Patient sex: M
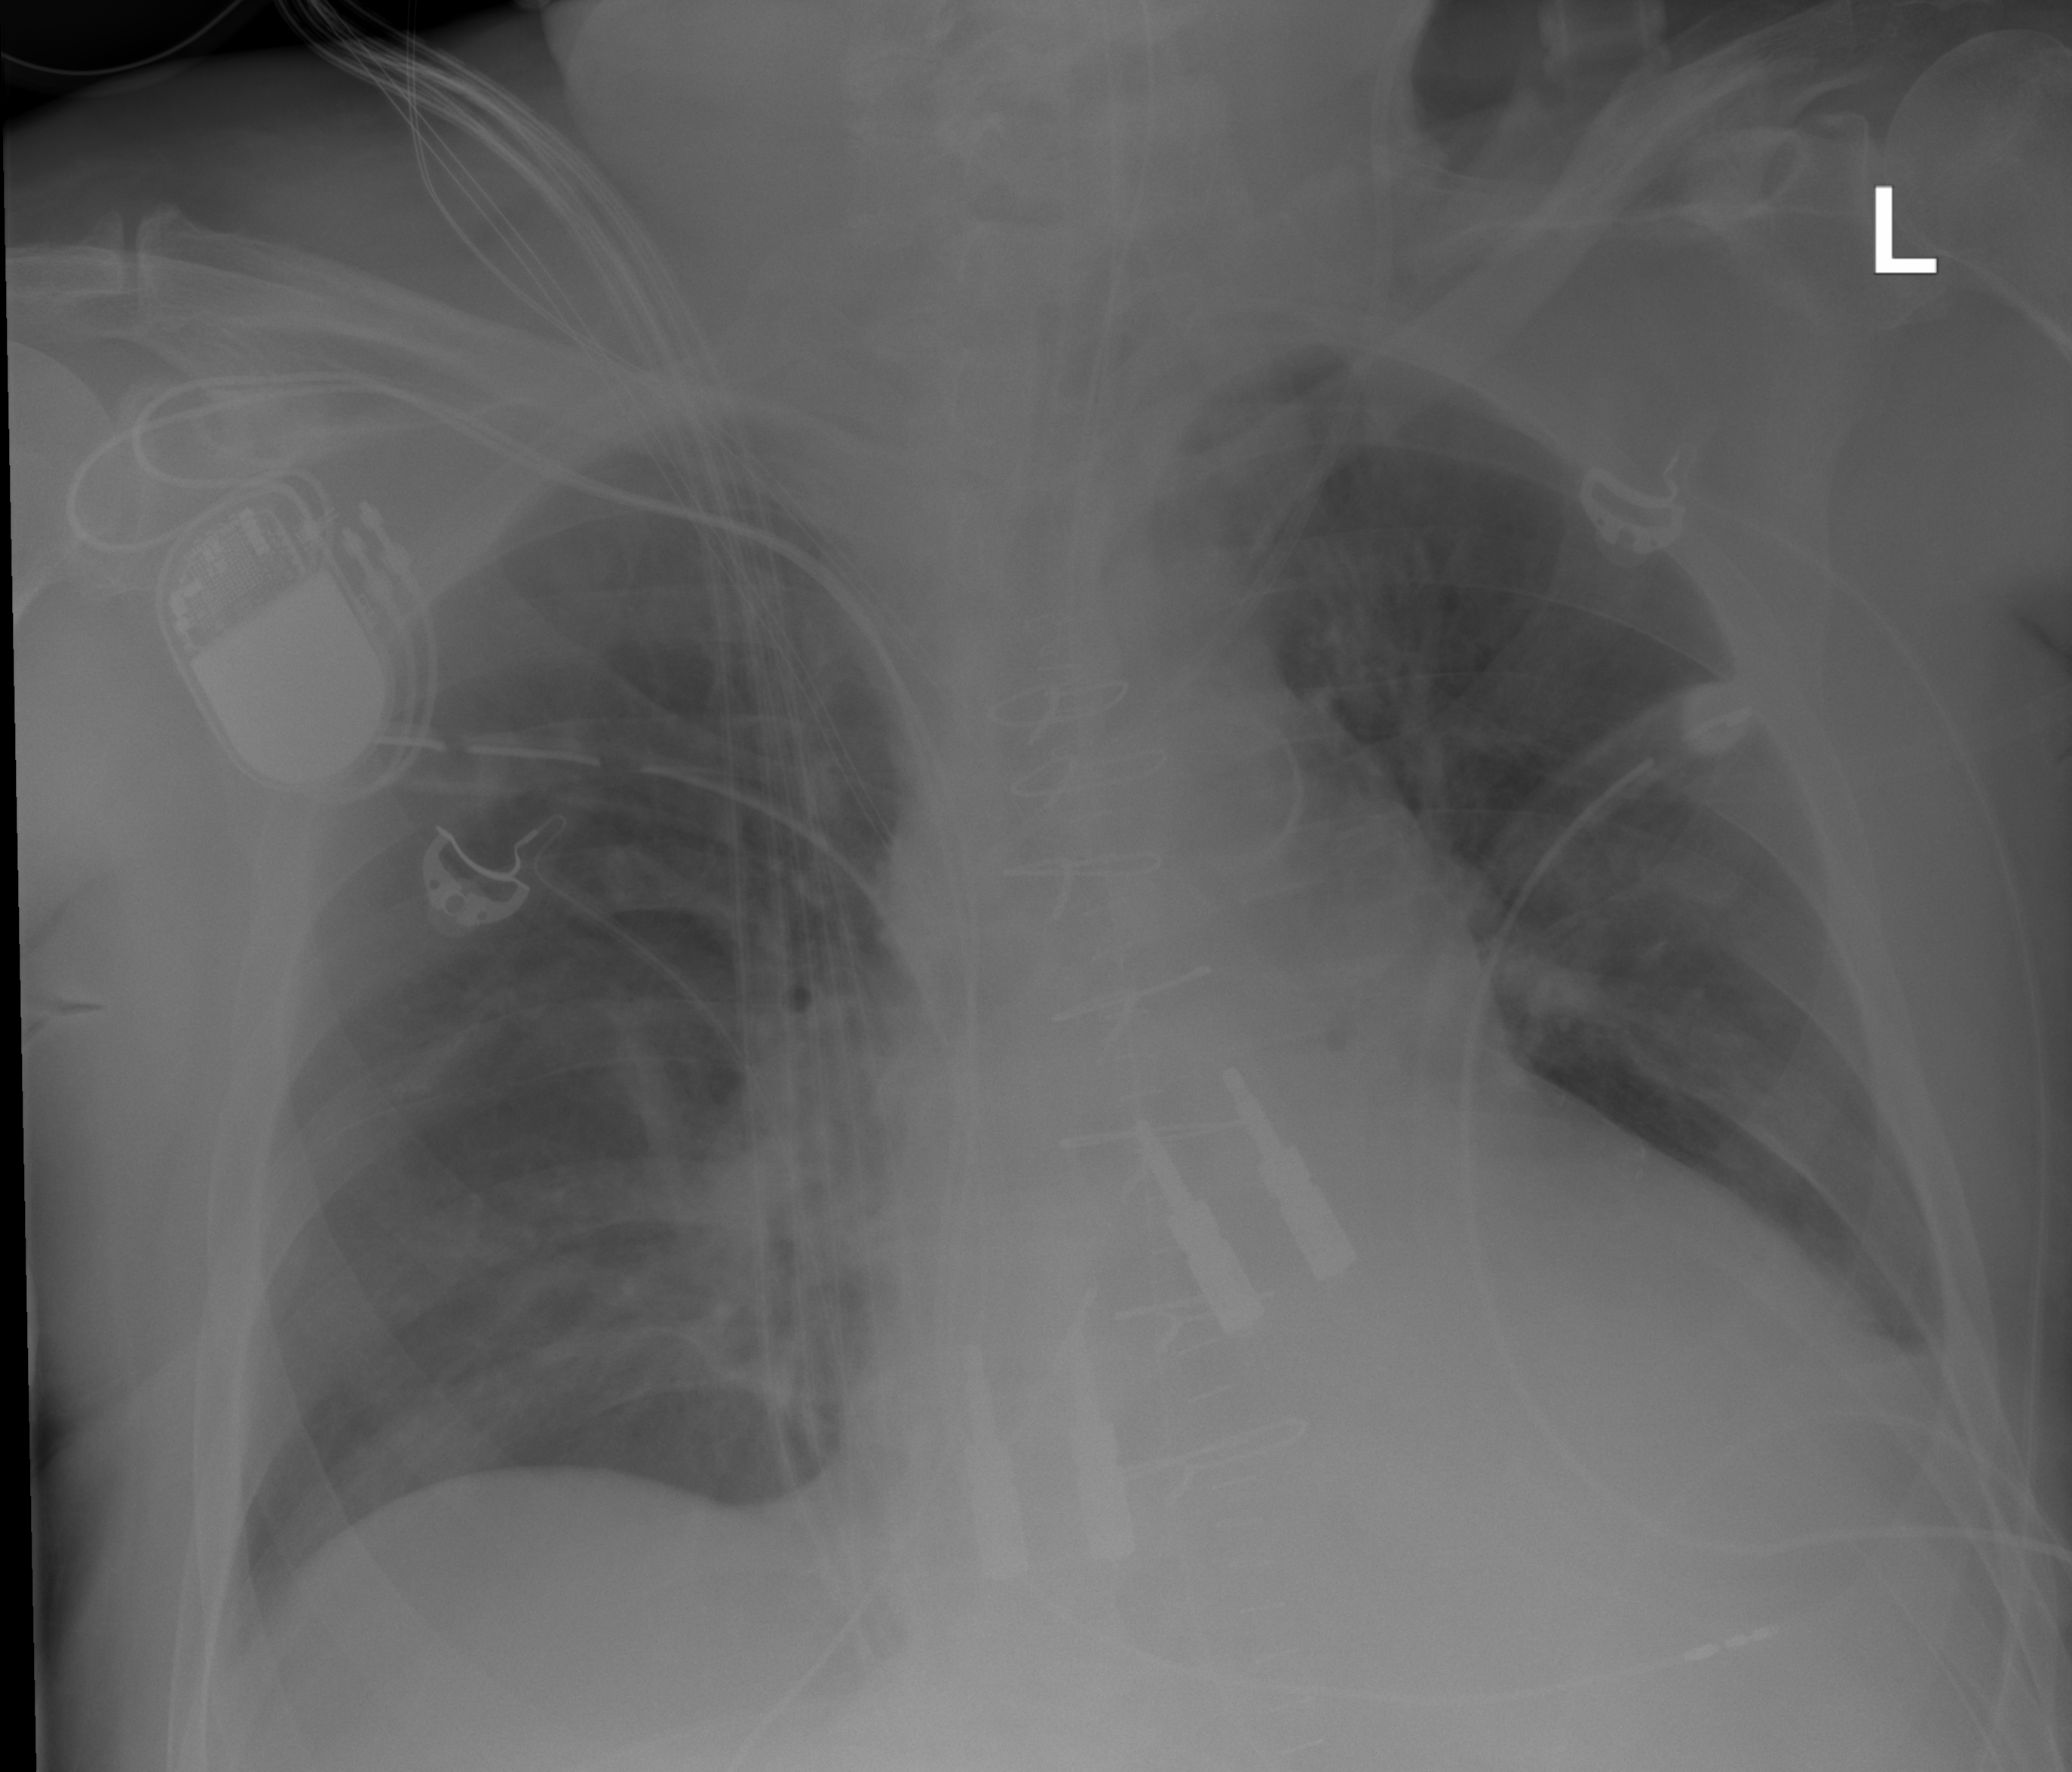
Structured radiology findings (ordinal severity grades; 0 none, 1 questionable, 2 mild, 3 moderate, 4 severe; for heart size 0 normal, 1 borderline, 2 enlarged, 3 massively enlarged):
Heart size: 2
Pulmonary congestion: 0
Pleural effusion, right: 0
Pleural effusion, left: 1
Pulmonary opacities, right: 0
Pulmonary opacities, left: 0
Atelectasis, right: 0
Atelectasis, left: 0